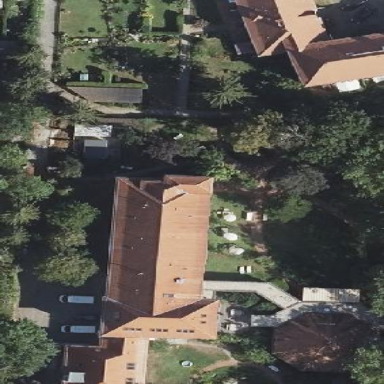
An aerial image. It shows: Dormitory building.